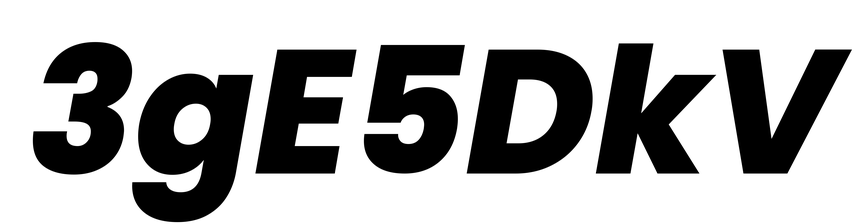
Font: Poppins-ExtraBoldItalic